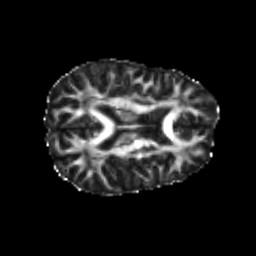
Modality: FA
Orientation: axial
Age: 23
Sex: female
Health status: healthy
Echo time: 0.074 s